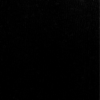
Label: dusty